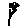
Label: flower